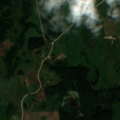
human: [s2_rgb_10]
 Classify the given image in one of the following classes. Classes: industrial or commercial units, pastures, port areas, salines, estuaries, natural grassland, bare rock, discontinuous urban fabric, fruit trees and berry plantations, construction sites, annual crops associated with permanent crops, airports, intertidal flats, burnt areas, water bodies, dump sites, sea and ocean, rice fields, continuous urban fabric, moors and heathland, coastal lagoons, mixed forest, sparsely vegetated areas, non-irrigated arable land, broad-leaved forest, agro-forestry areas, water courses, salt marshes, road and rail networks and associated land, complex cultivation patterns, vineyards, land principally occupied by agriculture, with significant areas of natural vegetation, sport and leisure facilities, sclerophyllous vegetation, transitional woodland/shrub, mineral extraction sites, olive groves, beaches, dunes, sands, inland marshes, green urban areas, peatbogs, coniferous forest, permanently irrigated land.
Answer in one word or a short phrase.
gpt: non-irrigated arable land, complex cultivation patterns, land principally occupied by agriculture, with significant areas of natural vegetation, mixed forest, transitional woodland/shrub